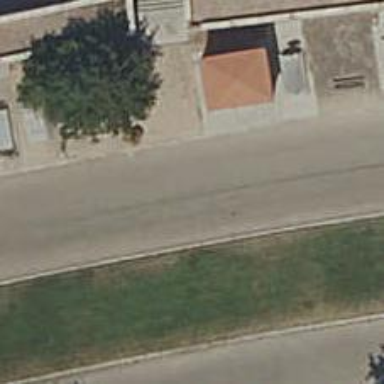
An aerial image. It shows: Concrete footway.